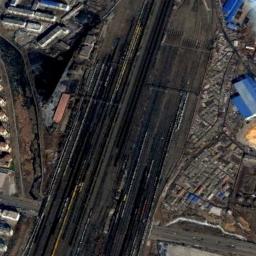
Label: railway